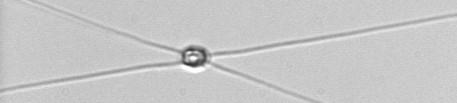
Label: Chaetoceros_danicus